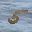
Label: 5